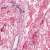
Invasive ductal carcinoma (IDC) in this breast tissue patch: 0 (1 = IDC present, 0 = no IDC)